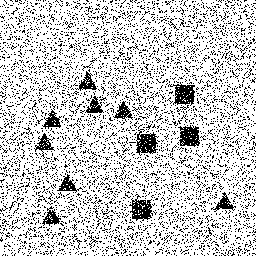
Squares: 4
Triangles: 8
Stars: 0
Total shapes: 12